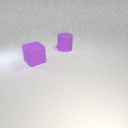
large purple rubber cube to the left of large purple rubber cylinder